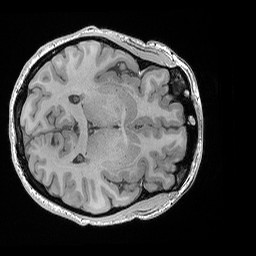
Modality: T1w
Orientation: axial
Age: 23
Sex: female
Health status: healthy
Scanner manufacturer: siemens
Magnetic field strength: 3 T
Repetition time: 0.02 s
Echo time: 0.00492 s